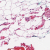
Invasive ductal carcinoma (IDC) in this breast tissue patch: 0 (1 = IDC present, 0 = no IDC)